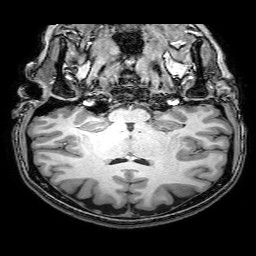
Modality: T1w
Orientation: sagittal
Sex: female
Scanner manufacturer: philips
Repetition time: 0.008108 s
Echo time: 0.00371 s